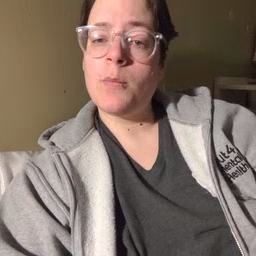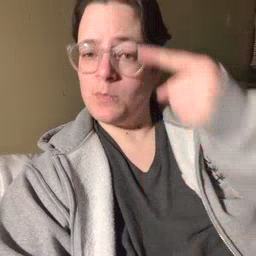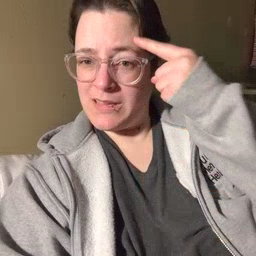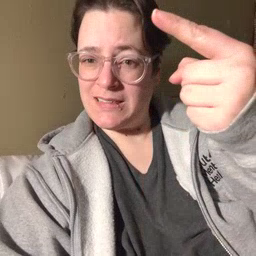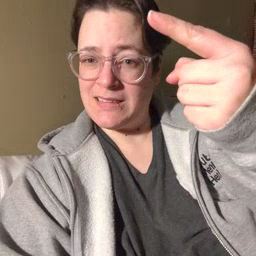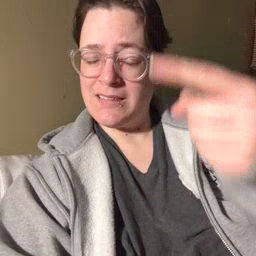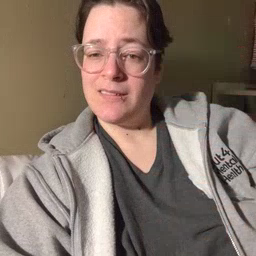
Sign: penny